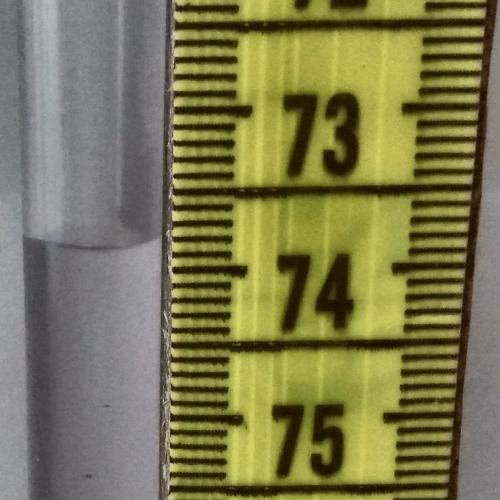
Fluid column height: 73.8 cm